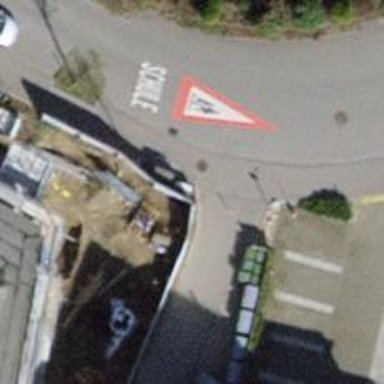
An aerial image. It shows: Bollard.